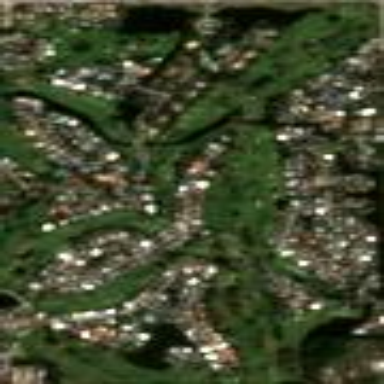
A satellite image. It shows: Golf course surrounded by greenery.